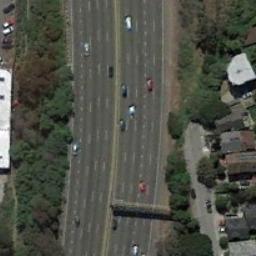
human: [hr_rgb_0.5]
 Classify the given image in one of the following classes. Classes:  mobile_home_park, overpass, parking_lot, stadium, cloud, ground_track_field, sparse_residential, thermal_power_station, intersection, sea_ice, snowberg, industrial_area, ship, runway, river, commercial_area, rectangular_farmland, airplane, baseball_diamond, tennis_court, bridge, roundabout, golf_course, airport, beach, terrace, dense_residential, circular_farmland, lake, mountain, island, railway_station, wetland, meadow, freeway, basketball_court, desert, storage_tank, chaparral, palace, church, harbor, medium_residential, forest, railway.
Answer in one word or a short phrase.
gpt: freeway